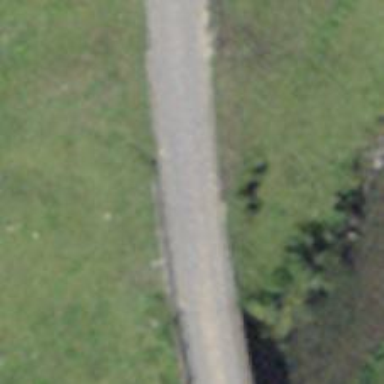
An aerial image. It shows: Unclassified road with bridge.